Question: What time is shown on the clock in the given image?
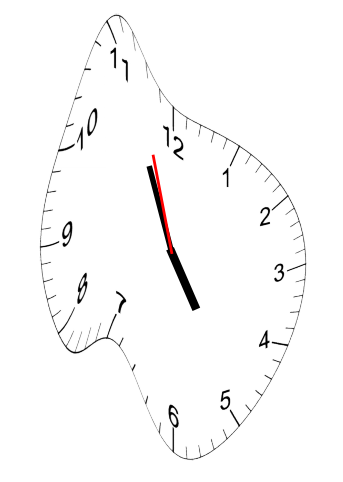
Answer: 04:55:57